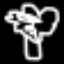
Label: palm tree